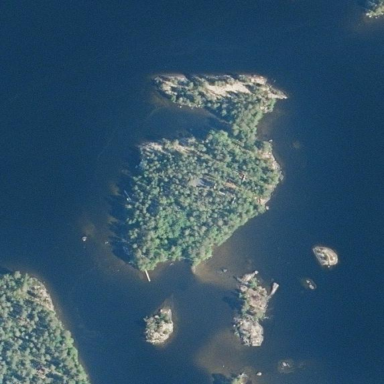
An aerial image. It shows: Image showing island.